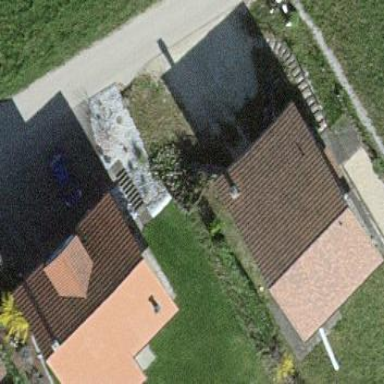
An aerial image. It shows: Detached building.